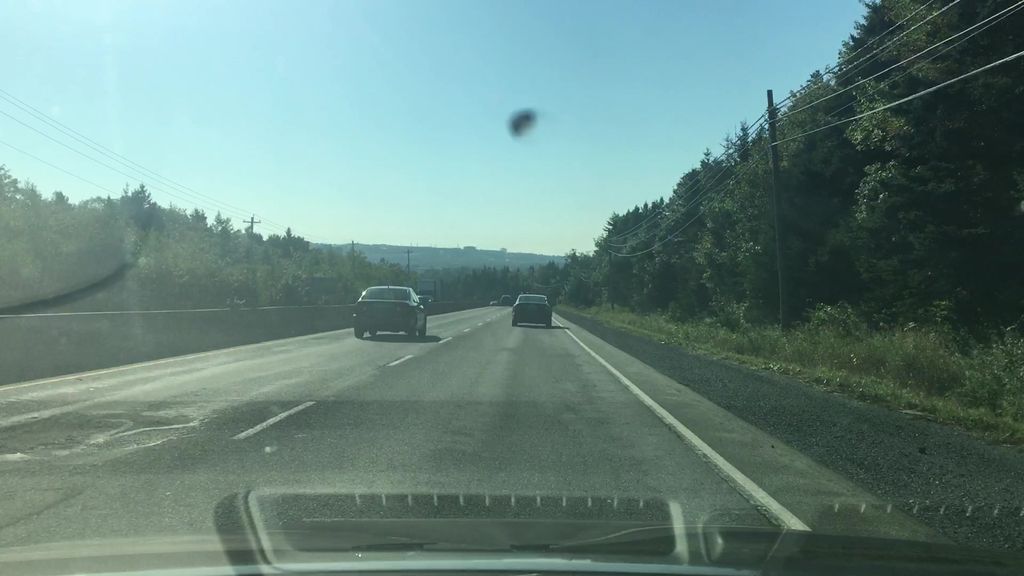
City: halifax